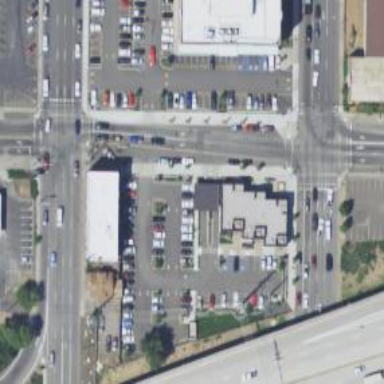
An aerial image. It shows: Parking area.